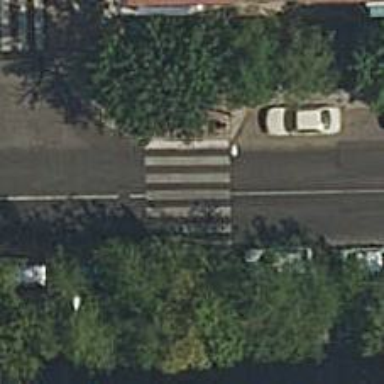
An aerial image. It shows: Uncontrolled zebra crossing on the road.